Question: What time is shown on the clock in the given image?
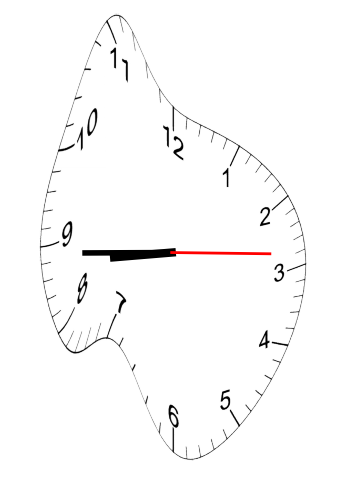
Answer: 08:44:14